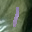
Label: 1